Field crop: maize
Growth stage: 1
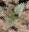
Species: datura